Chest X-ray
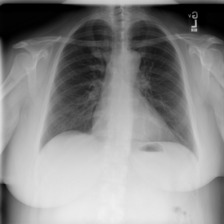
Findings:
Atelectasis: negative
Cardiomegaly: negative
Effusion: negative
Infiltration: negative
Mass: negative
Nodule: negative
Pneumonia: negative
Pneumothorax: negative
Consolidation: negative
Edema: negative
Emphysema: negative
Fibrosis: negative
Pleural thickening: negative
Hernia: negative